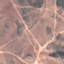
Label: HerbaceousVegetation